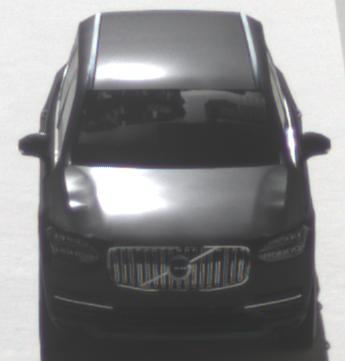
Make: Volvo
Model: XC90 B5
Detailed model: XC90 (L)
Model produced from: 2019/08
Model produced until: 2020/04
Doors: 5
Color: black
Road condition: dry road
Daytime: morning or afternoon
Contrast: high contrast